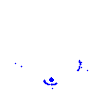
Particle: pion